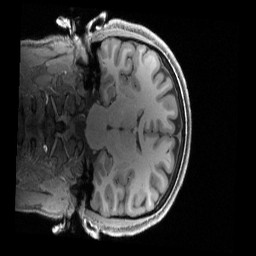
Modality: T1w
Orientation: coronal
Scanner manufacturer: siemens
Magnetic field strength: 3 T
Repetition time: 2.4 s
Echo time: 0.00222 s